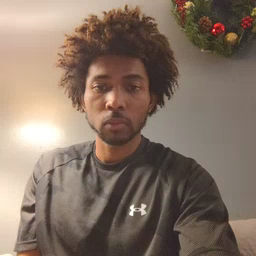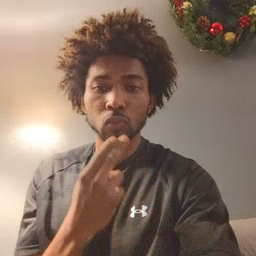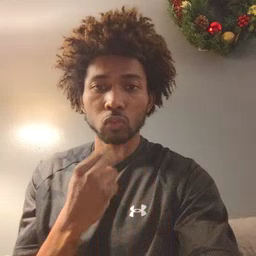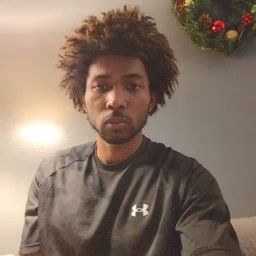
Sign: cute